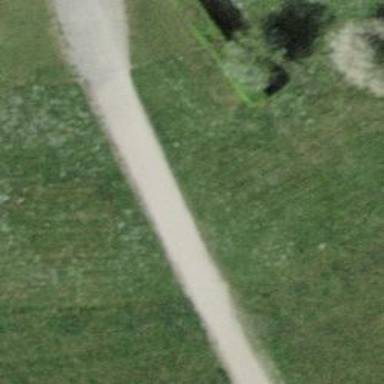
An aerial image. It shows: Compacted footway.